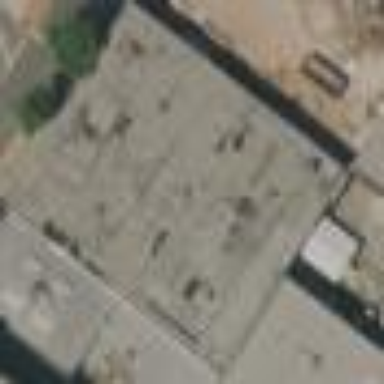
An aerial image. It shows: Industrial building.